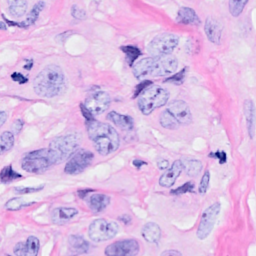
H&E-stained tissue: Breast